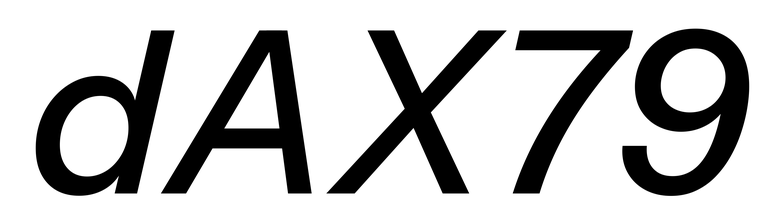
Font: InstrumentSans-Italic_Medium_Italic